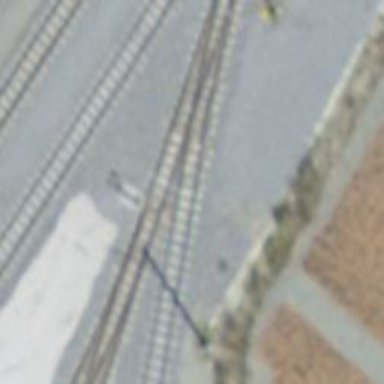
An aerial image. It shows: Railway switch.